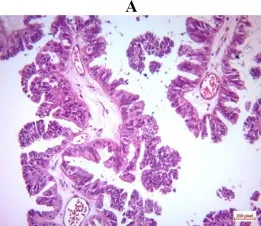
Showing papillary arrangement, and ,a hobnail-like pattern of the tumoral cells with mild to moderate pleomorphism, vesicular nuclei, and ,eosinophilic cytoplasm (x20).
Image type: pathology (h&e)